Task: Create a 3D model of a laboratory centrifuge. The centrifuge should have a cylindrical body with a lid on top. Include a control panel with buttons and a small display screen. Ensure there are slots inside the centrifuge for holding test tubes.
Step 620:
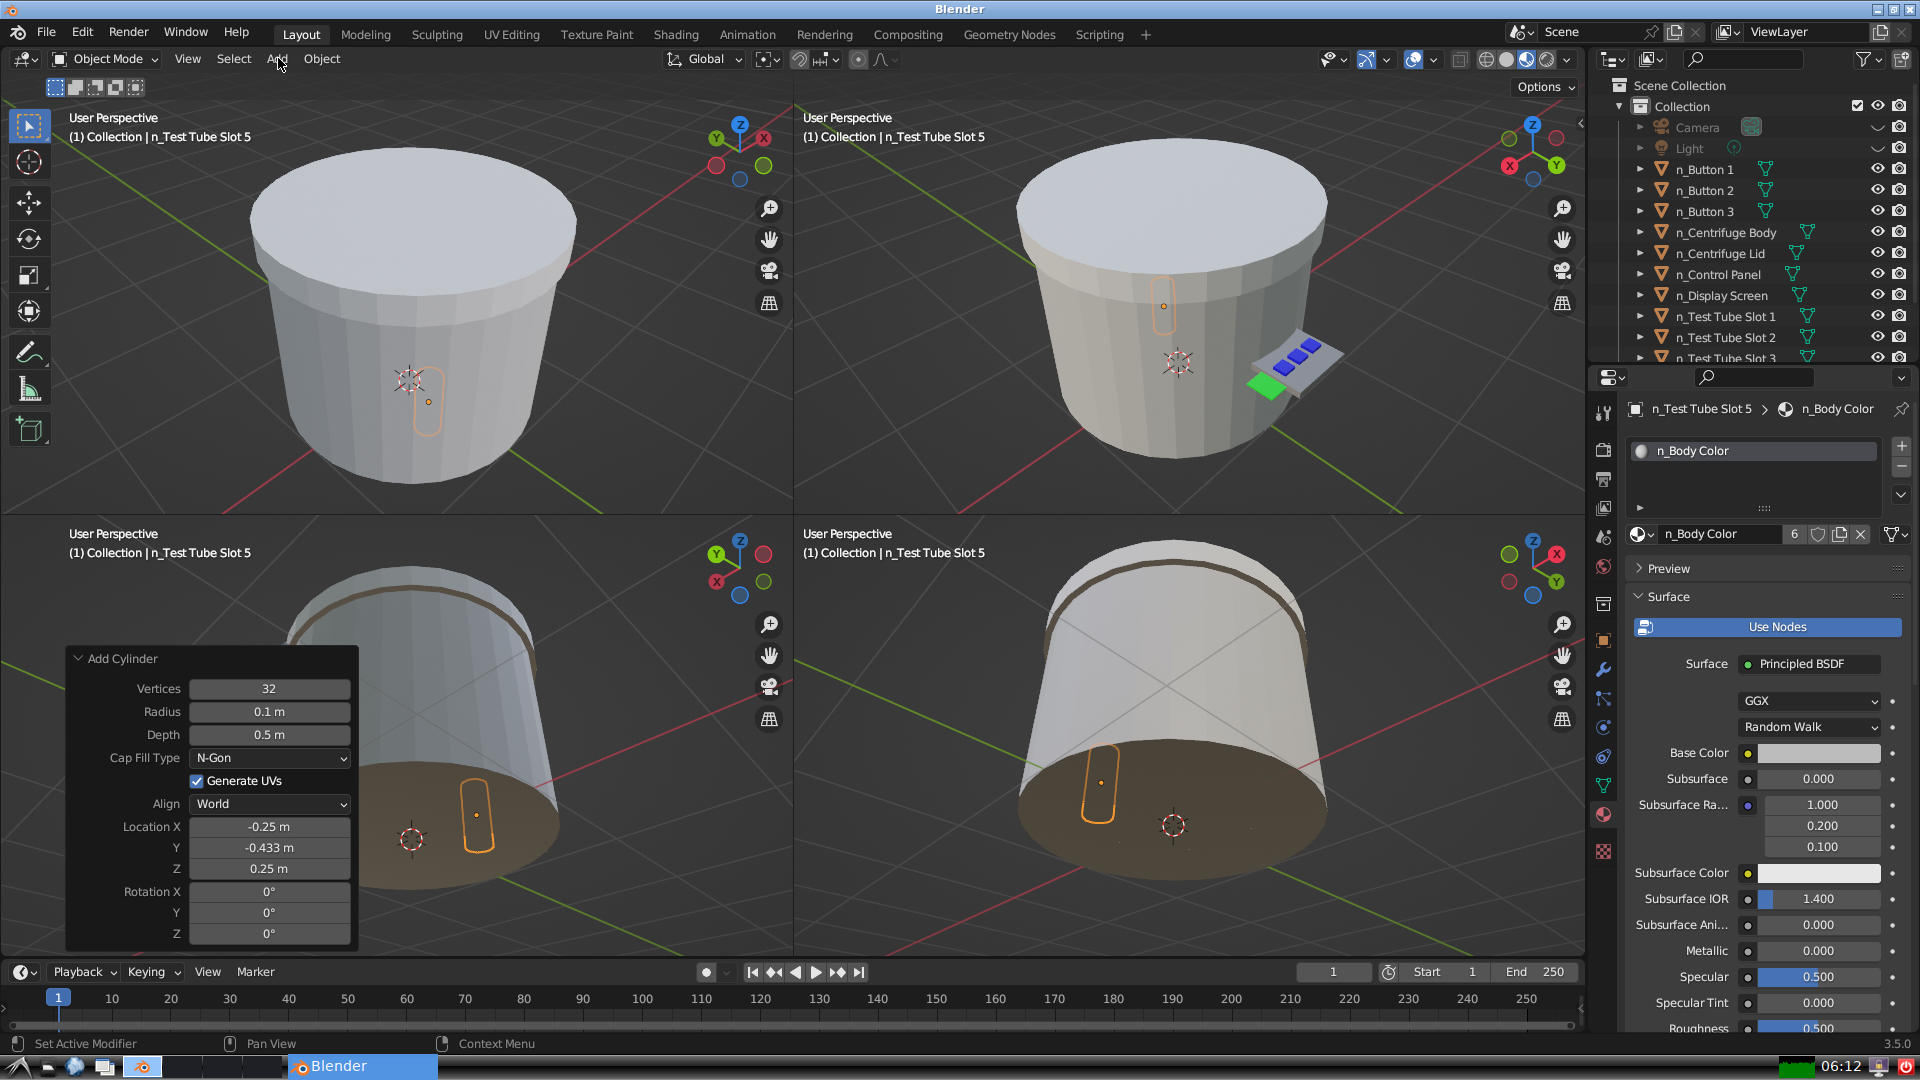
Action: click: no